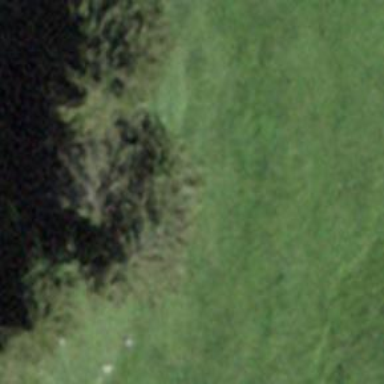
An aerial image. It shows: Beautiful tree in nature.